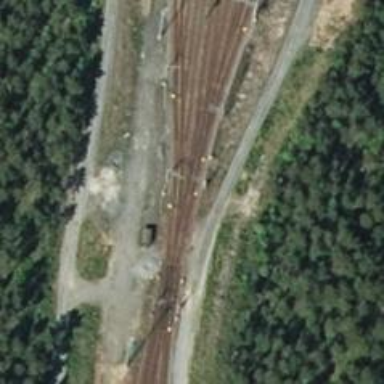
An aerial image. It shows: Rail yard with electrified contact lines for railway operations.